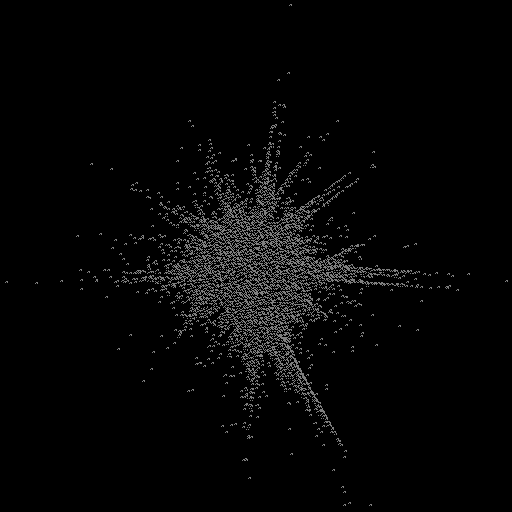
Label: star